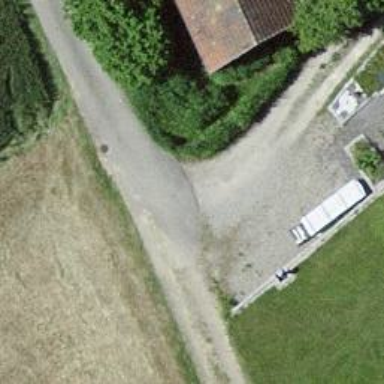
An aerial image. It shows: Gravel track with grade 2 quality.